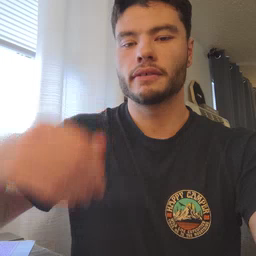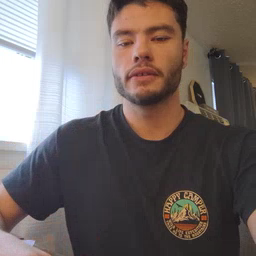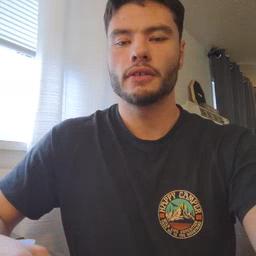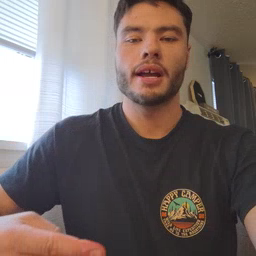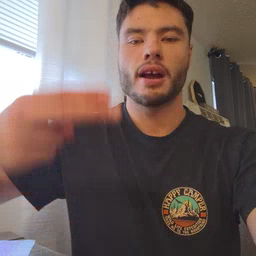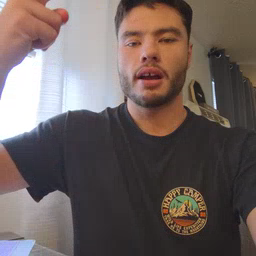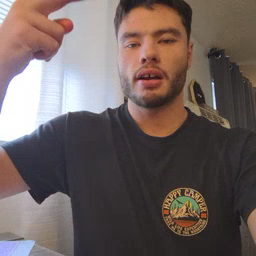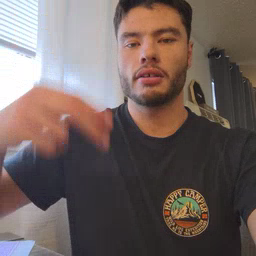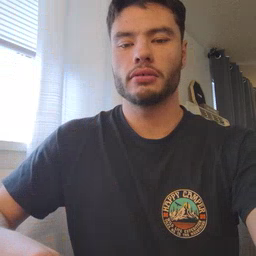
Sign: high